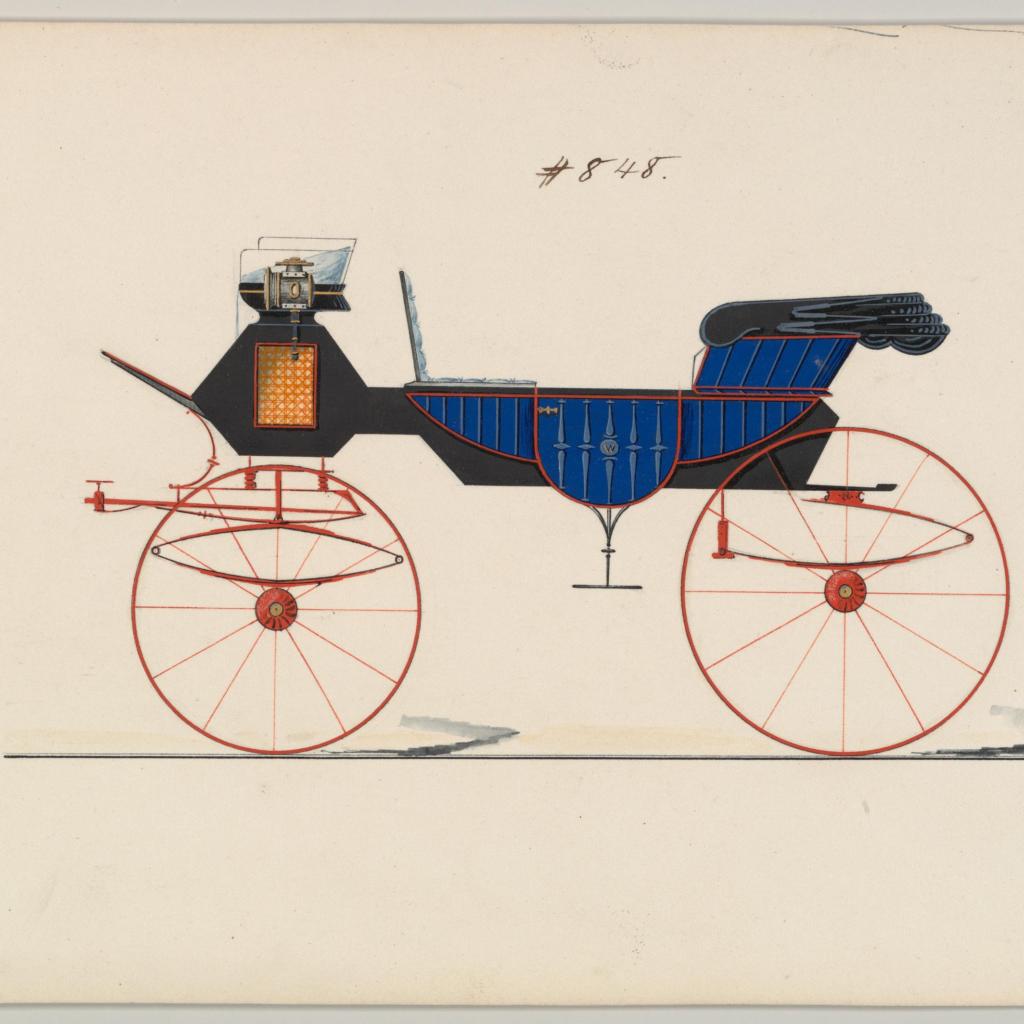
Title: Design for Vis-à-vis/ Charabanc, no. 848
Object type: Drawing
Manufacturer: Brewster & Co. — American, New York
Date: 1850–70
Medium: Watercolor and ink
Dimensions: sheet: 6 3/16 x 9 1/16 in. (15.7 x 23 cm)
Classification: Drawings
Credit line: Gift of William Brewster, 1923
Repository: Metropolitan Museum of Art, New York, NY